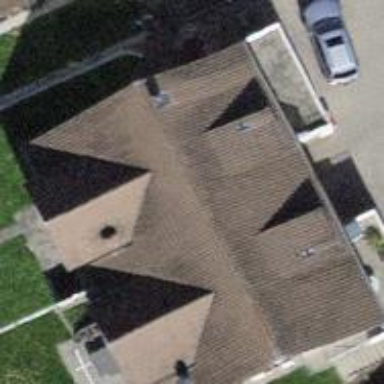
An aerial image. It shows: Building with tiled roof.